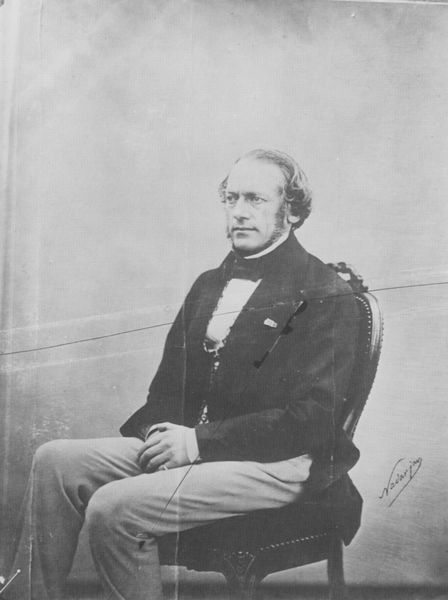
Titel: Richard Wagner (1813-1883)
Künstler: Adrien Tournachon
Schlagwörter: hand, kopf, mann, weiß, sitzen, grau, haar, hell, mund, nase, ohr, profil, schwarz, stirn, stuhl, blick, tuch, schleife, alt, anzug, bart, blond, hemd, hose, jacke, wand, arm, arme, augen, falten, gesicht, kragen, ärmel, bildnis, herr, hände, portrait, porträt, rückenlehne, signatur, haare, pose, sessel, sitzend, kinn, locke, schultern, beine, lehne, sitz, man, kette, signiert, sigantur, thron, gefaltet, polster, ernst, glatze, sitzt, atelier, nachdenklich, schoß, knie, knöpfe, dreiviertelprofil, fliege, jackett, jacket, weste, ring, foto, fotografie, photographie, unterschrift, lehnstuhl, links, schwarz weiss, richard, wagner, brille, hohe stirn, backenbart, koteletten, manschetten, posieren, halbglatze, kotletten, photo, wellig, schlips, stirnglatze, halbprofil, hubi, hintergund, krage, halsbinde, halskragen, gustav, aufnahme, portraät, sacko, nadar, verschränkte arme, atelieraufnahme, gelockt, mahler, überbelichtet, weißer hintergrund, blick in die ferne, schwqarz, bbildnis, prfol, mittelalt, hände zusammen, kinn#, 1mann, frake, hände in schoß, nadier, kniw, sitehn